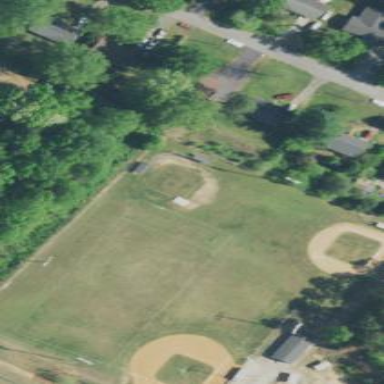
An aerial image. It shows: Baseball pitch for leisure land.